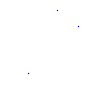
Particle: pion